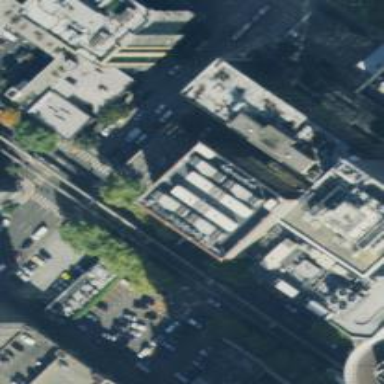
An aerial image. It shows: Data center building.